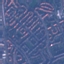
Label: Residential